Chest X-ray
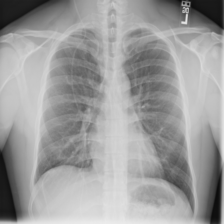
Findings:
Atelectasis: negative
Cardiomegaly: negative
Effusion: negative
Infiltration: negative
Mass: negative
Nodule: positive
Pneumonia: negative
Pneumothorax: negative
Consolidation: negative
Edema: negative
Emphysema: negative
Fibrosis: negative
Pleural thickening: negative
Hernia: negative